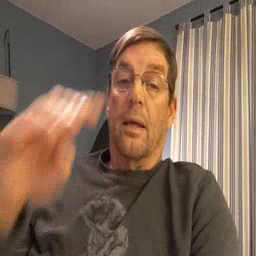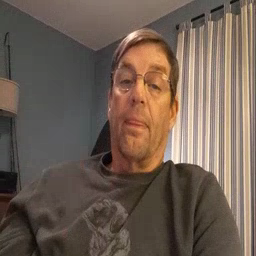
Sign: black